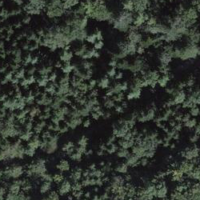
EUNIS habitat code: 44
Species observed at this site:
Tussilago farfara
Mercurialis perennis